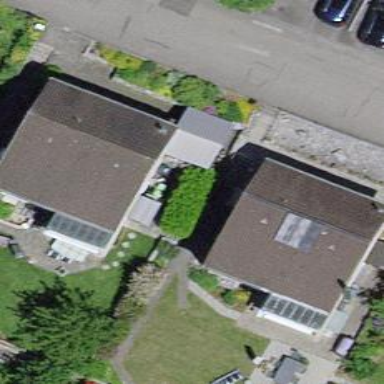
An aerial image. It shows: Detached building with saltbox-shaped roof.